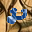
Label: 8